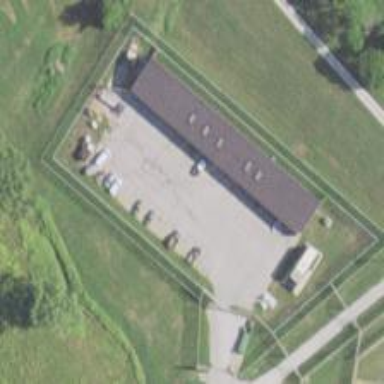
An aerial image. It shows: Chain link fence is in the scene.